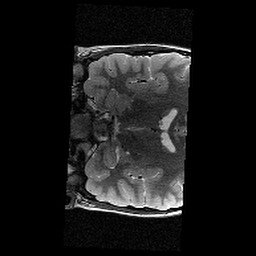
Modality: T2w
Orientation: coronal
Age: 10
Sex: female
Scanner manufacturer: siemens
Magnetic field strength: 3 T
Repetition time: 9.23 s
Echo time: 0.067 s